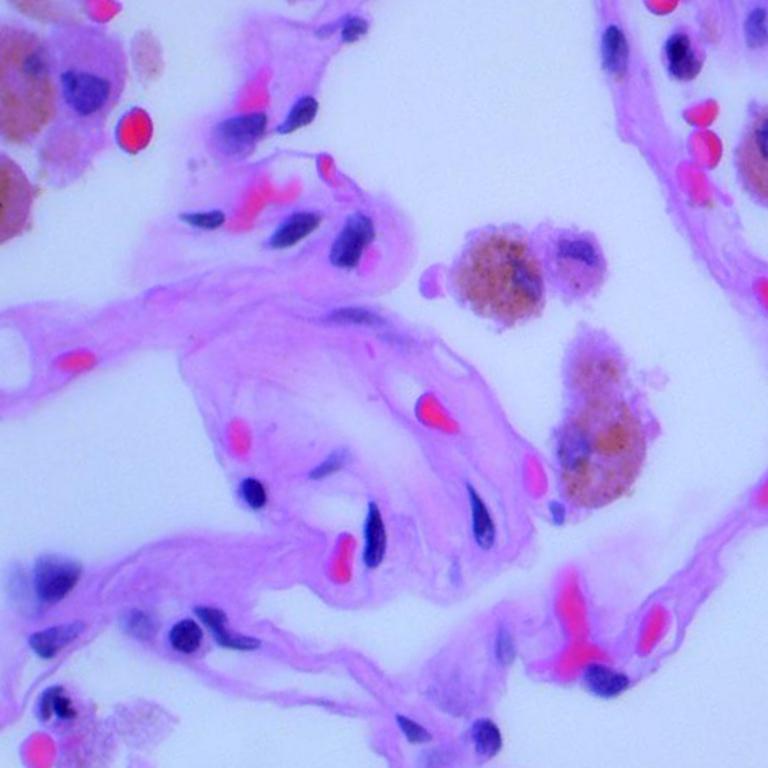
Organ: lung
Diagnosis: benign